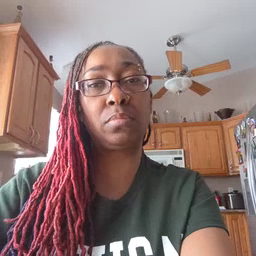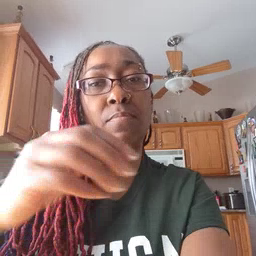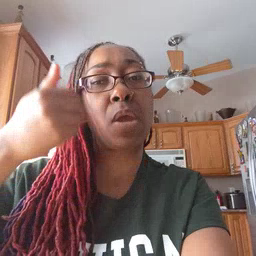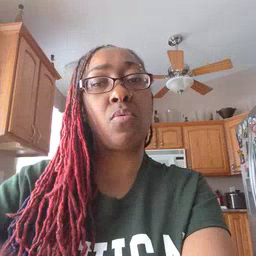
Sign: better